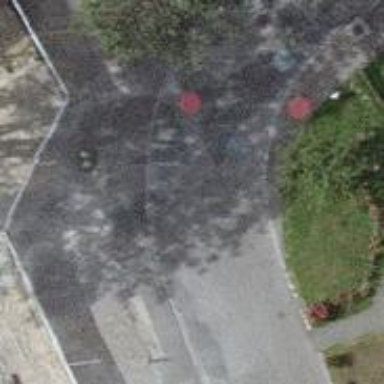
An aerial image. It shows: Kerb barrier.